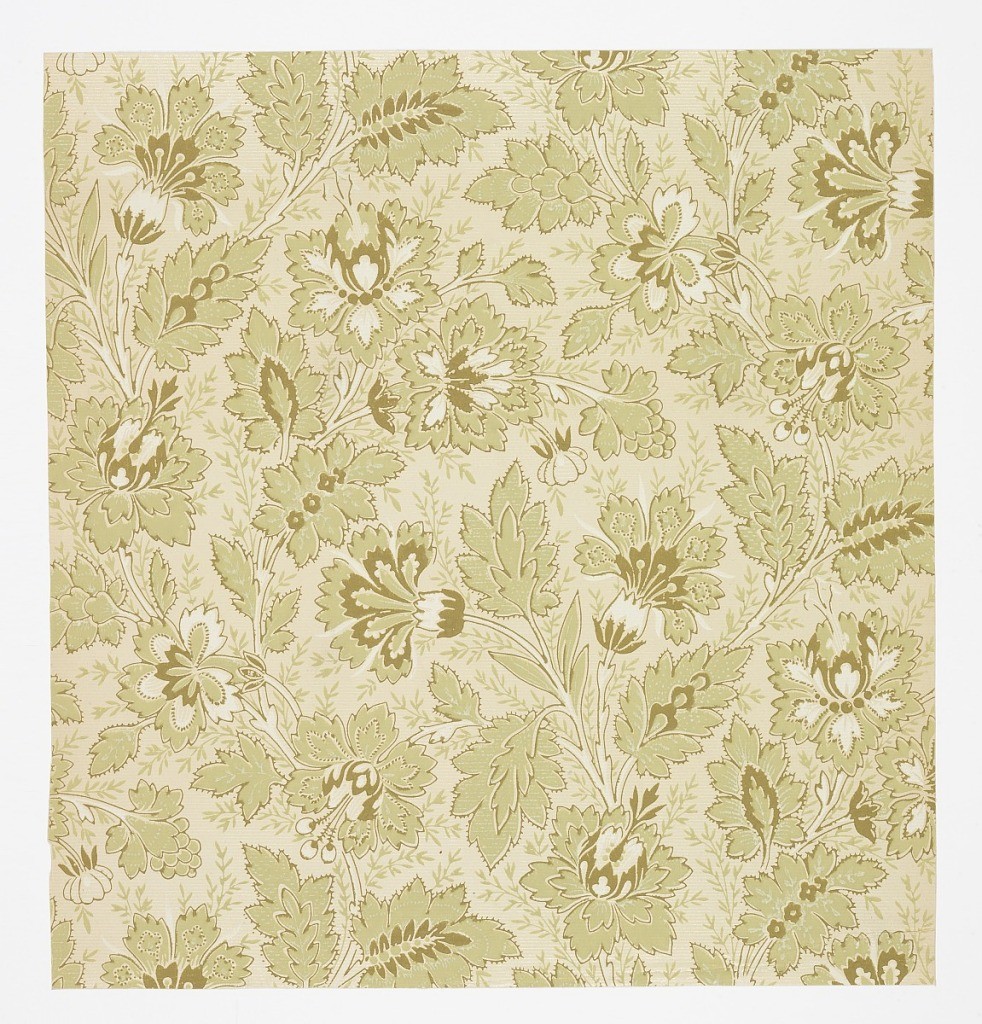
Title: Sidewall
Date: ca. 1880
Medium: Machine-printed paper
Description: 1970-26-4-cdd: Aesthetic or Anglo-Japanesque pattern with overlap...;     1970-26-4-cr: Aesthetic style design of dense all-over foliage w...